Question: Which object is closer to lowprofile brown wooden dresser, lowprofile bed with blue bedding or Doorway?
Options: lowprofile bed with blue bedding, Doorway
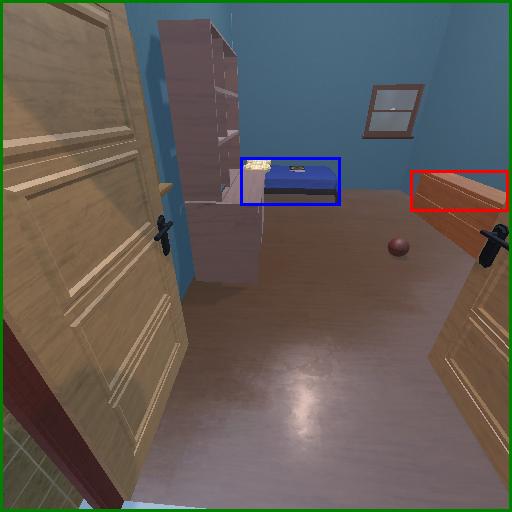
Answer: lowprofile bed with blue bedding